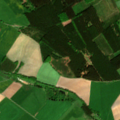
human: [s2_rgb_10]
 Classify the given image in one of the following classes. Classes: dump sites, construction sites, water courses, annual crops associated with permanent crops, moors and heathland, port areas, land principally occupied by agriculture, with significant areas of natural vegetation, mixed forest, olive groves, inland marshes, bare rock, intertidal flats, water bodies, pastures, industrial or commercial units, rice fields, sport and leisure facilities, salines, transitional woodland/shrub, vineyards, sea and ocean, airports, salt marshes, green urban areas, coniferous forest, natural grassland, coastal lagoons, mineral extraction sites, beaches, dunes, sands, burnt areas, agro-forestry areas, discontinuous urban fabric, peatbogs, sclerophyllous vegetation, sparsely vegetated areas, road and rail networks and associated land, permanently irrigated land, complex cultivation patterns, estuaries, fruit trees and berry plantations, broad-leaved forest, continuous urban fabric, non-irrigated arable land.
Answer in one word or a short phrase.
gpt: pastures, complex cultivation patterns, land principally occupied by agriculture, with significant areas of natural vegetation, mixed forest